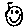
Label: smiley face